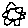
Label: sun